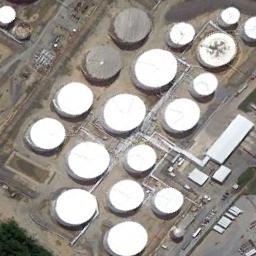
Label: storage_tank